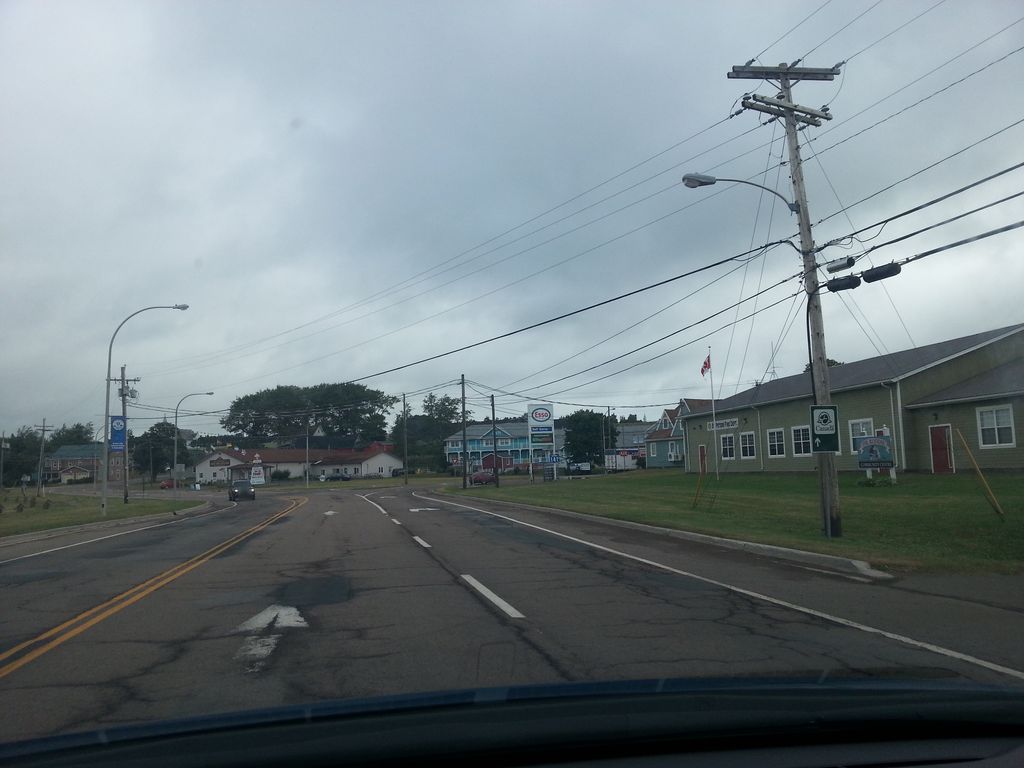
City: charlottetown